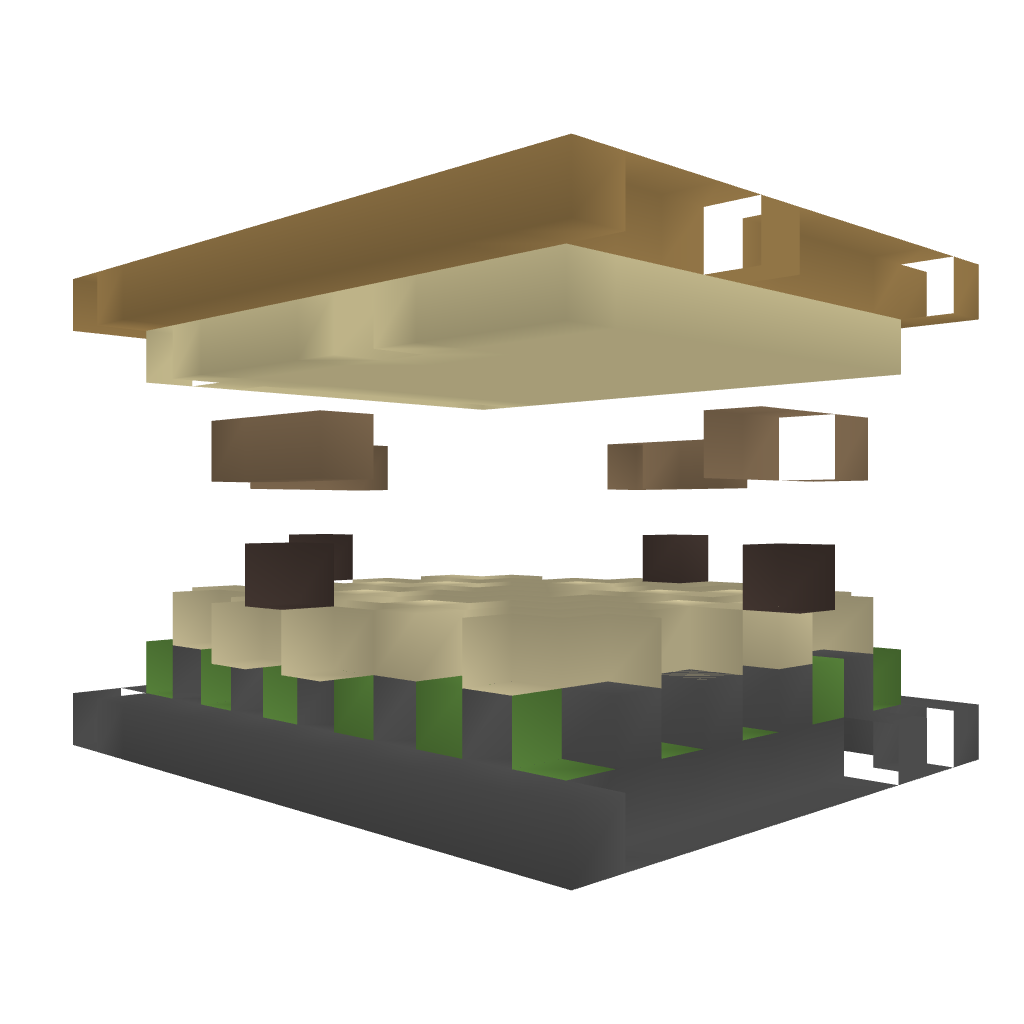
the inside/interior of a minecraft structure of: Meditation House (Trap)